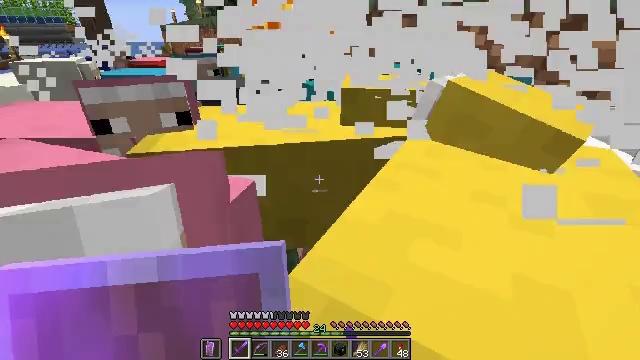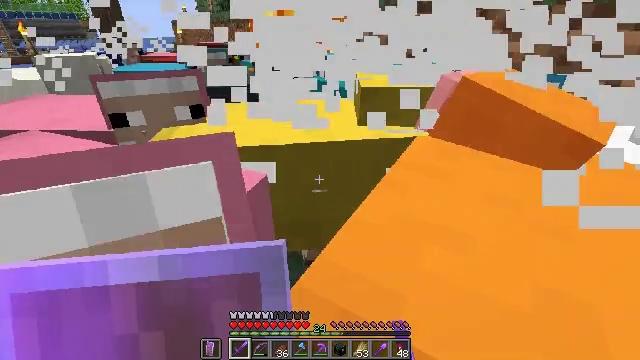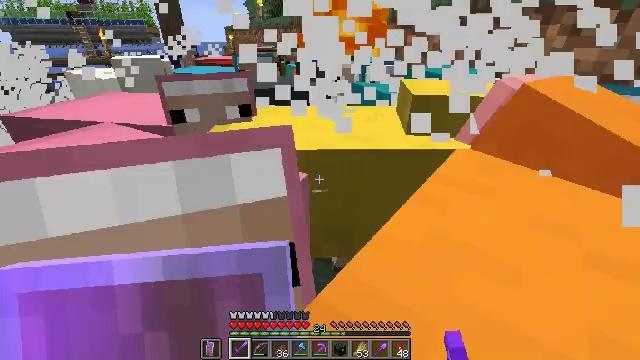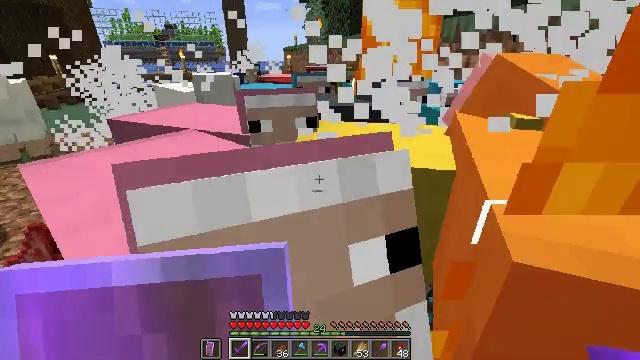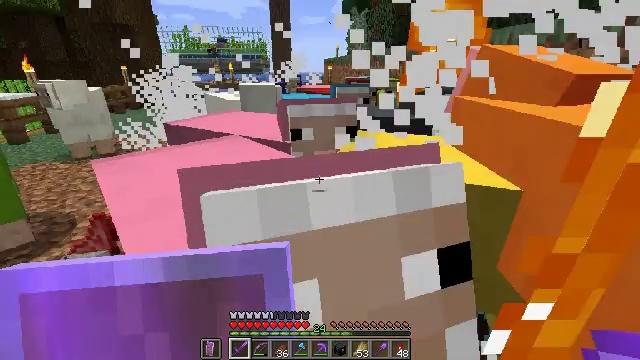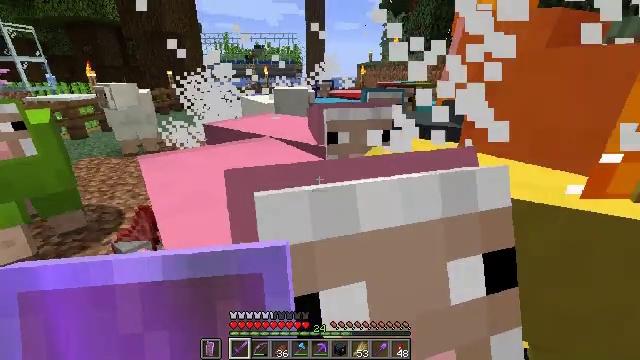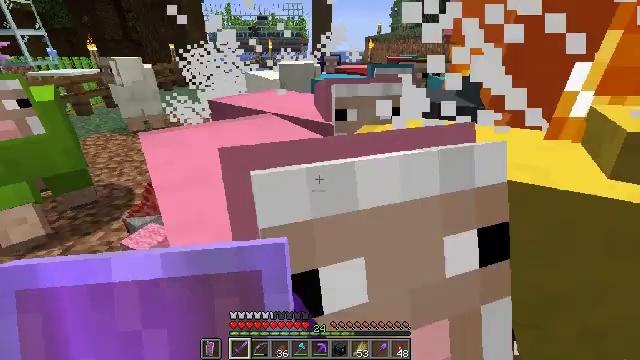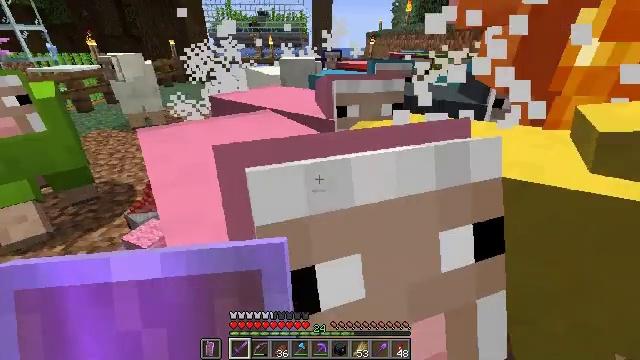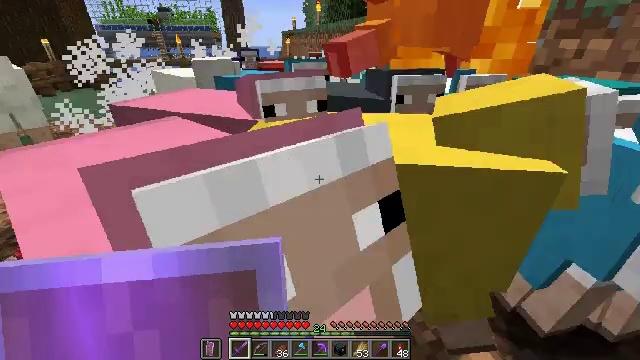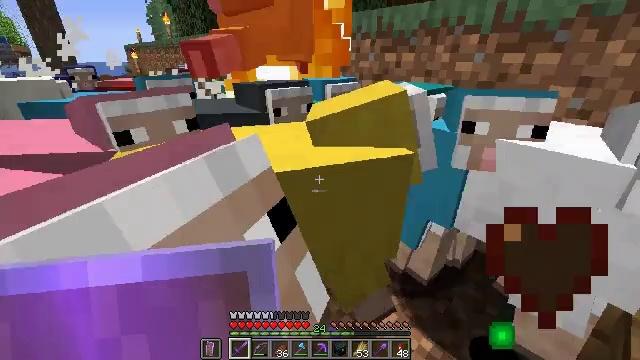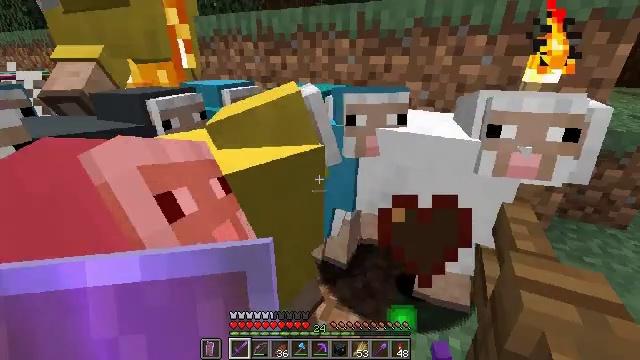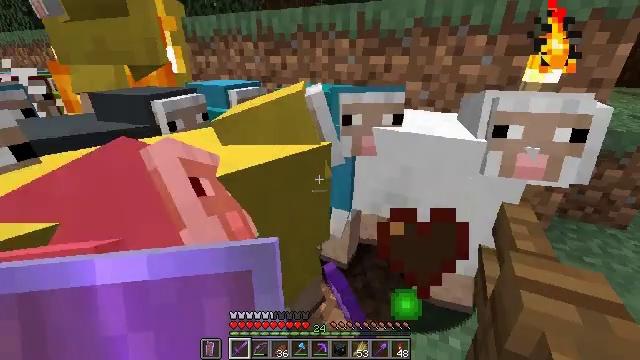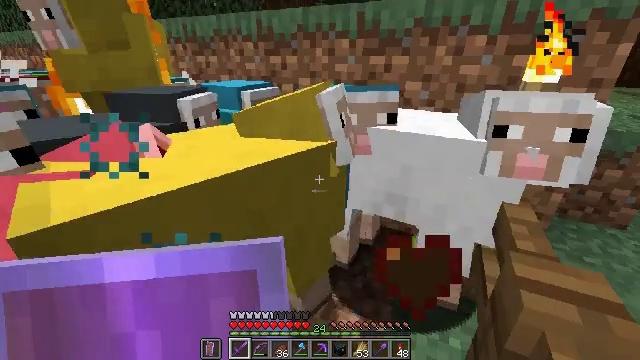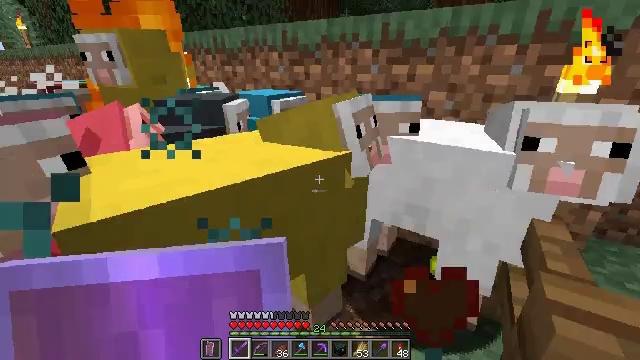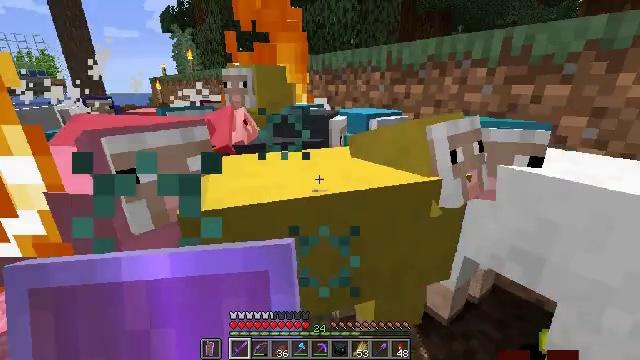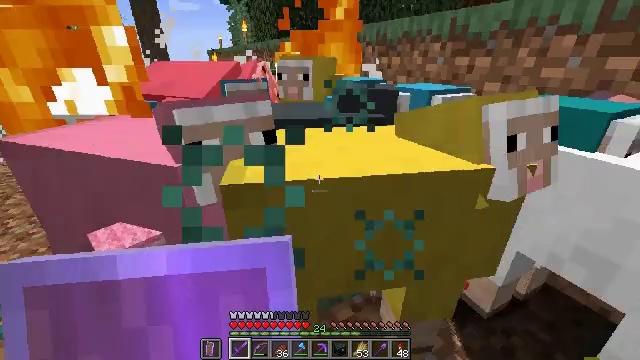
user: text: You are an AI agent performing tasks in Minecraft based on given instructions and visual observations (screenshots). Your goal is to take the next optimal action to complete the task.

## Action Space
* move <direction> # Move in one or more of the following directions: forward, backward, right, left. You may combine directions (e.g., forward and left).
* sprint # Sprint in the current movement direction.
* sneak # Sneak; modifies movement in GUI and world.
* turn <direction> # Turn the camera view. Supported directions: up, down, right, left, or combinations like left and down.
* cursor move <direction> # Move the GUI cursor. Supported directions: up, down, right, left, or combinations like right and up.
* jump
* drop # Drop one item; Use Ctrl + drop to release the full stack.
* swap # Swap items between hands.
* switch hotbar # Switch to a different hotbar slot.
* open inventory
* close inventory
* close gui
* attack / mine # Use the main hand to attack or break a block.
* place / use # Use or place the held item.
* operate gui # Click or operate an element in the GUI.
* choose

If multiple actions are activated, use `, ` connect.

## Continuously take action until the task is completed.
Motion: motion action
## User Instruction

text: Hunt a sheep.
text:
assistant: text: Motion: turn left, attack / mine
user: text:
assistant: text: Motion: turn left, attack / mine
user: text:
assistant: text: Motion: turn left and up, attack / mine
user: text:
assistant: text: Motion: turn left and up
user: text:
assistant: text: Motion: turn left, attack / mine
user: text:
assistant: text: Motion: turn left and down, attack / mine
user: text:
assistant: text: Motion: attack / mine
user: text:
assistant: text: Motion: turn right, attack / mine
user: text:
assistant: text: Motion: turn right and up
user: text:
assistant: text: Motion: turn right, attack / mine
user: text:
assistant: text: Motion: attack / mine
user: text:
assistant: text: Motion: attack / mine
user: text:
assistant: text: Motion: turn left and up, attack / mine
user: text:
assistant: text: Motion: turn left and up
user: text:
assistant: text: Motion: turn left and down, attack / mine
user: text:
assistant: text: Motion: turn left and down, attack / mine
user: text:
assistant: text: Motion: turn left, attack / mine
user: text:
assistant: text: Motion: attack / mine
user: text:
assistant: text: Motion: attack / mine
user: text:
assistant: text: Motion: attack / mine
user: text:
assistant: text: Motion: attack / mine
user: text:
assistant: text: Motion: turn right and up, attack / mine
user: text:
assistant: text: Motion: turn right and up
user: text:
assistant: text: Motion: turn right and up, attack / mine
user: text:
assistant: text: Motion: attack / mine
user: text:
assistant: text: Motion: attack / mine
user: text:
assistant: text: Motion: attack / mine
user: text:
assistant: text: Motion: no_op
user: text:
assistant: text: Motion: no_op
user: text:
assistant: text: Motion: turn left, attack / mine